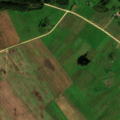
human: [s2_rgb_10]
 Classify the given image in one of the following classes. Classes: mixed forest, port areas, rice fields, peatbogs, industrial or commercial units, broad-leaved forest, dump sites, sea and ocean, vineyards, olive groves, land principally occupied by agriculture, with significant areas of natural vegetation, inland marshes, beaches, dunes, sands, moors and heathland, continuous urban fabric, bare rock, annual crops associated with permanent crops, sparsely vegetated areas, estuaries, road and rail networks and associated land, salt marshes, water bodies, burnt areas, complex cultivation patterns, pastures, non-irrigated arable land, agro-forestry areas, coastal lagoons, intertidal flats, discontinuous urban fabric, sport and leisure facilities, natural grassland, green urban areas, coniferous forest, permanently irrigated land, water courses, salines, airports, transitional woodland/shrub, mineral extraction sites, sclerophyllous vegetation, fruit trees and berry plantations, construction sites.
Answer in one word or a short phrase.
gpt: non-irrigated arable land, complex cultivation patterns, coniferous forest, mixed forest, inland marshes